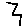
Label: zigzag